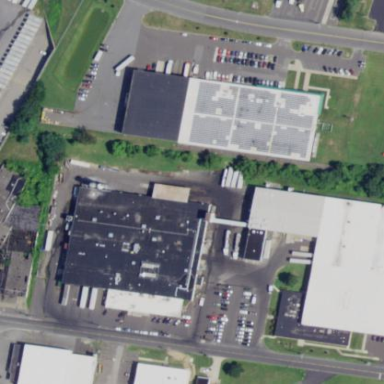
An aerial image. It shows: Industrial building.